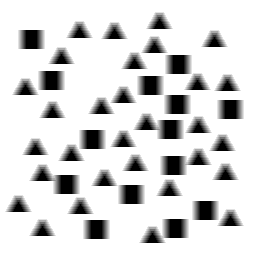
Squares: 14
Triangles: 30
Stars: 0
Total shapes: 44